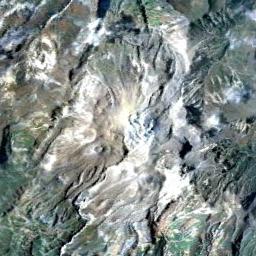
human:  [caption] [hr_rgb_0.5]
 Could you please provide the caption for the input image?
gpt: There are several peaks in the Snow Mountain Range covered with white snow, While others are brown and green mixed peaks .

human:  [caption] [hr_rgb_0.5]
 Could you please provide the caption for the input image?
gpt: The snowberg is partly covered with snow and ice and partly covered with vegetation .

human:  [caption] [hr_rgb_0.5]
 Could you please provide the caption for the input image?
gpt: A lot of snow is on the snowberg .

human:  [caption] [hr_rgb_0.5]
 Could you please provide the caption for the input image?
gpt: The snow berg is consist of bare land and white snow .

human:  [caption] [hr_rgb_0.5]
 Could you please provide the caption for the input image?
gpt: There are some snow and green land on the snowberg .